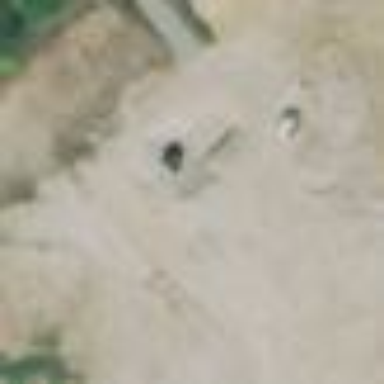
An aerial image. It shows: Pumping station.